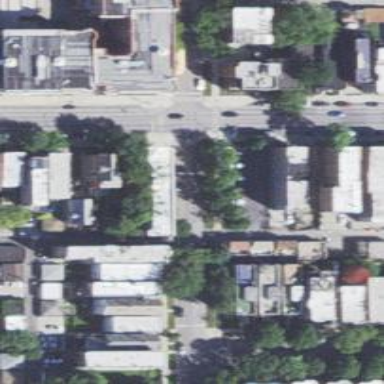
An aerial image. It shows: Alley classified as service road.